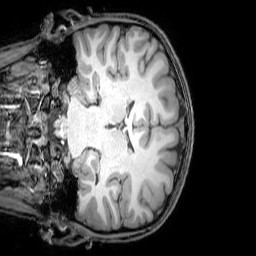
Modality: T1w
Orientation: coronal
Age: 20
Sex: male
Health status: healthy
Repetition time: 0.081 s
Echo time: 0.037 s